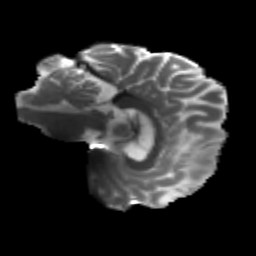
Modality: T2w
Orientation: sagittal
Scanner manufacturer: siemens
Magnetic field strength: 3 T
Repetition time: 4.16 s
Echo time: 0.0806 s